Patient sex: M
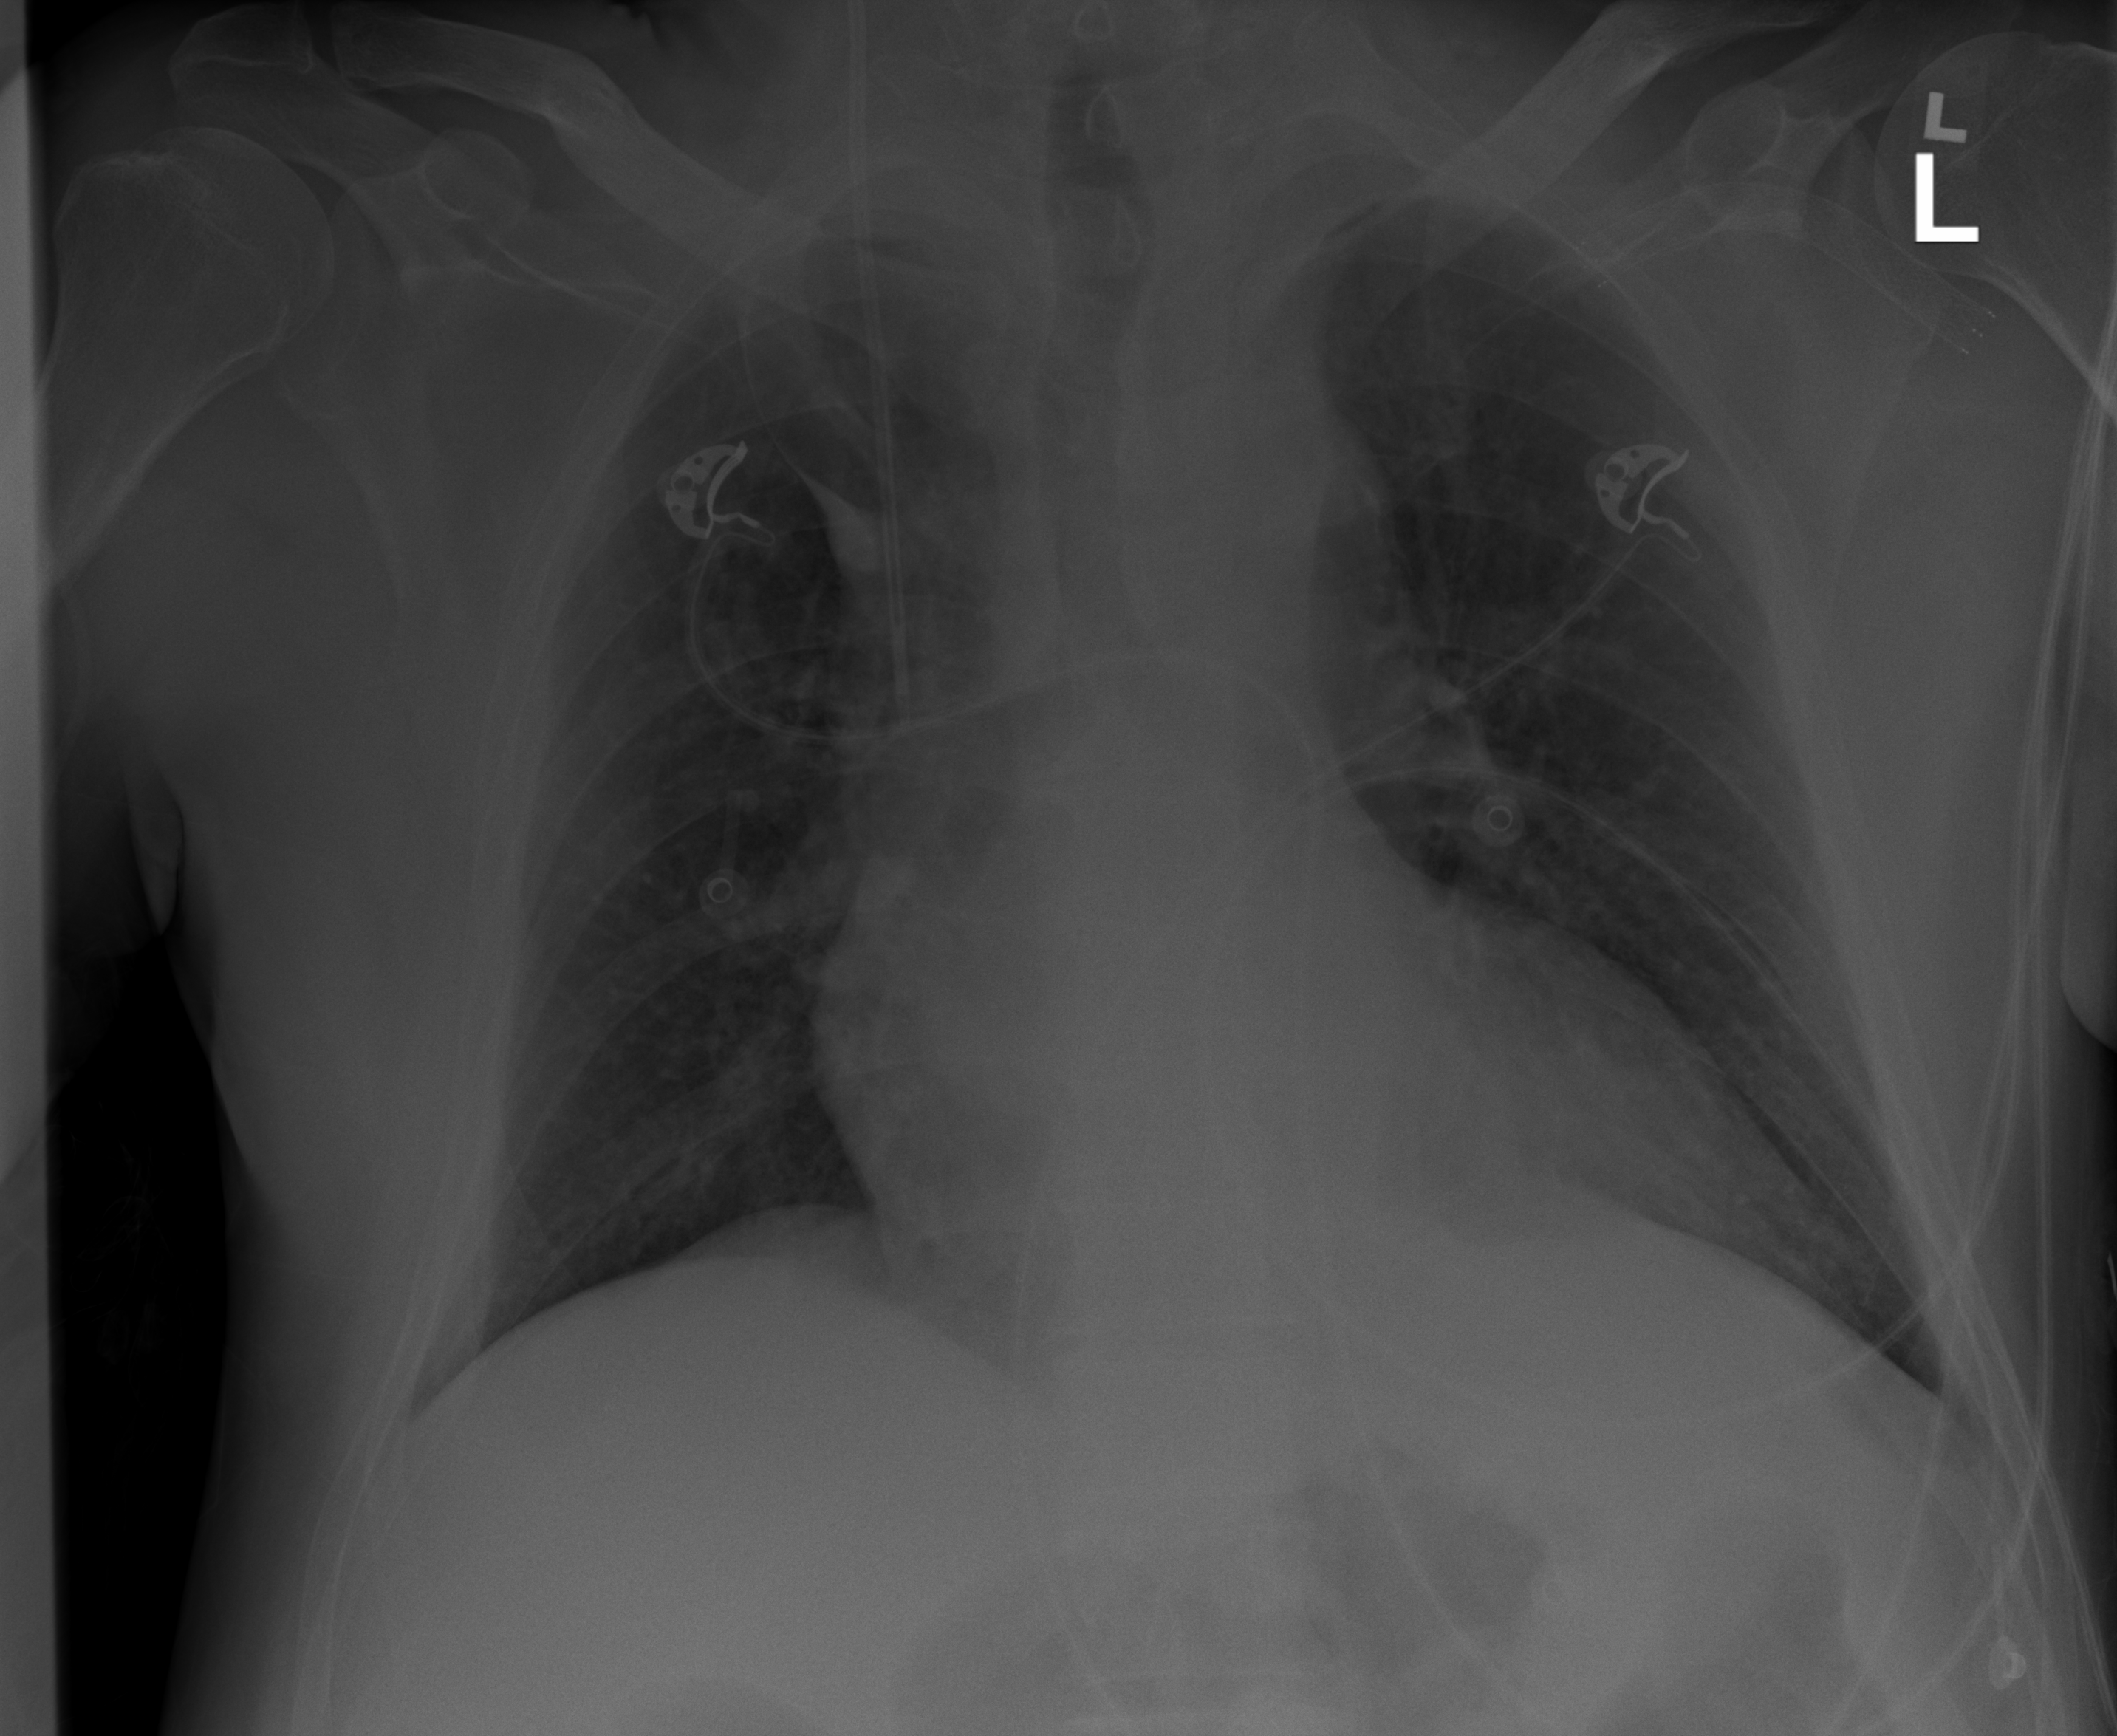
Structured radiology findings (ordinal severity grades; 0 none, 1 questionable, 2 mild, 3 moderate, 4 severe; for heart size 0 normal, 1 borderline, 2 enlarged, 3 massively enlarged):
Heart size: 2
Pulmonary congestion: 1
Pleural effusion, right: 0
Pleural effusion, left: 0
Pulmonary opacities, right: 0
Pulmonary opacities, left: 0
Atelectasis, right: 0
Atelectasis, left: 0